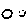
Label: circle